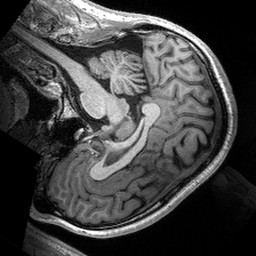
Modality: T1w
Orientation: sagittal
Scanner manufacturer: siemens
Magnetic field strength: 3 T
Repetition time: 2.53 s
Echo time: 0.00288 s